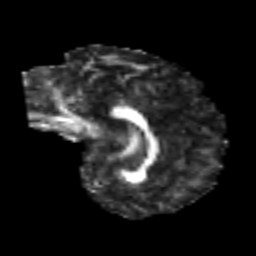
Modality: FA
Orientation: sagittal
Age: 23
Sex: male
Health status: healthy